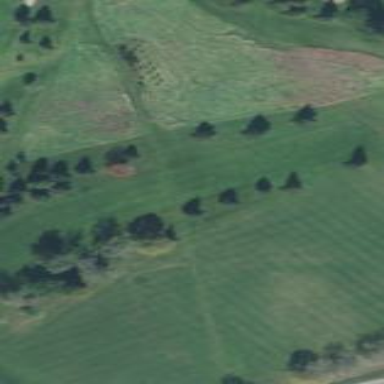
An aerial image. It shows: Recreation ground used as golf driving range.